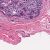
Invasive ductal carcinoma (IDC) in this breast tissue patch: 0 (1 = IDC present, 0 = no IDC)